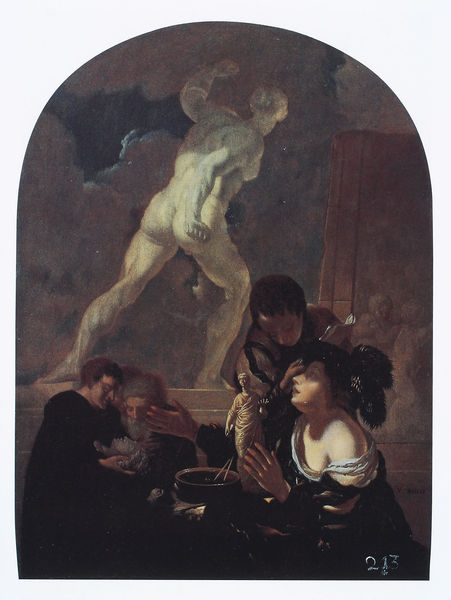
Titel: Das Studium antiker Skulpturen
Künstler: Adriaen van der Werff
Institution: Privatbesitz
Schlagwörter: akt, dunkel, gemälde, hand, himmel, kopf, mann, nackt, schatten, wolken, frauen, menschen, frau, hintergrund, hut, kleid, licht, marmor, männer, nacht, schwarz, weiss, malerei, bart, arm, federn, schale, bild, hände, dunkelheit, figur, kind, schulter, skulptur, statue, hintern, unterhaltung, angst, essen, bildhauerei, vier, buch, nack, beten, statuette, statuen, mönche, fresko, gottheit, gefass, caravaggio, shatten, fraust, gespraech, mallen, anagst, 213, gfass